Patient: sex F, age 65
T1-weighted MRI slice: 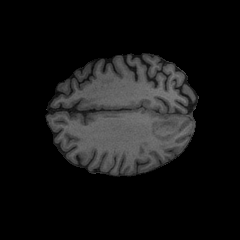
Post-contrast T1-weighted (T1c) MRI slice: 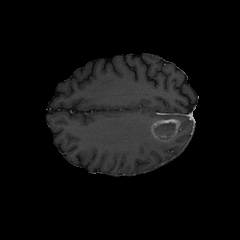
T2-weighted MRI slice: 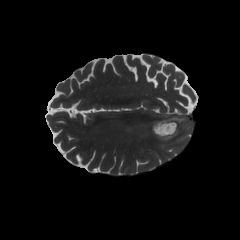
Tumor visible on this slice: yes
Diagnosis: Glioblastoma, IDH-wildtype
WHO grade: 4